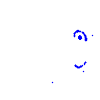
Particle: kaon